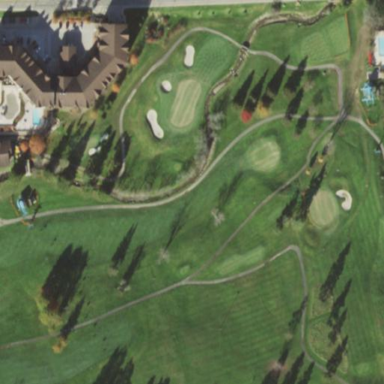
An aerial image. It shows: Golf fairway in the image.